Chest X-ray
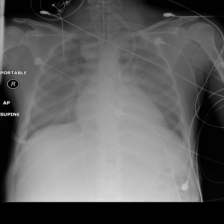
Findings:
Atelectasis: negative
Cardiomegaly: negative
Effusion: positive
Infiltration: negative
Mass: negative
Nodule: negative
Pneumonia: negative
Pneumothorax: negative
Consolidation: negative
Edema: negative
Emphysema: negative
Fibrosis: negative
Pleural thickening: negative
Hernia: negative